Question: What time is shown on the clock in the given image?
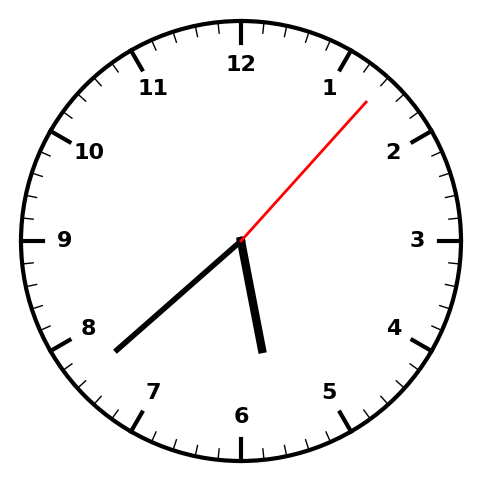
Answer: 05:38:07